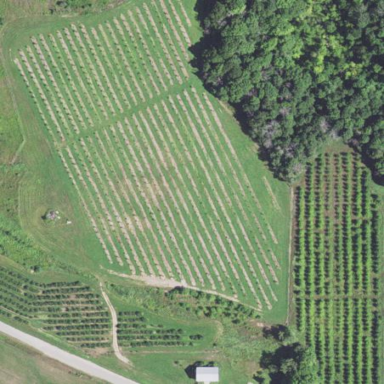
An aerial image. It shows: Orchard.